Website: lowes
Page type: customer-info-address
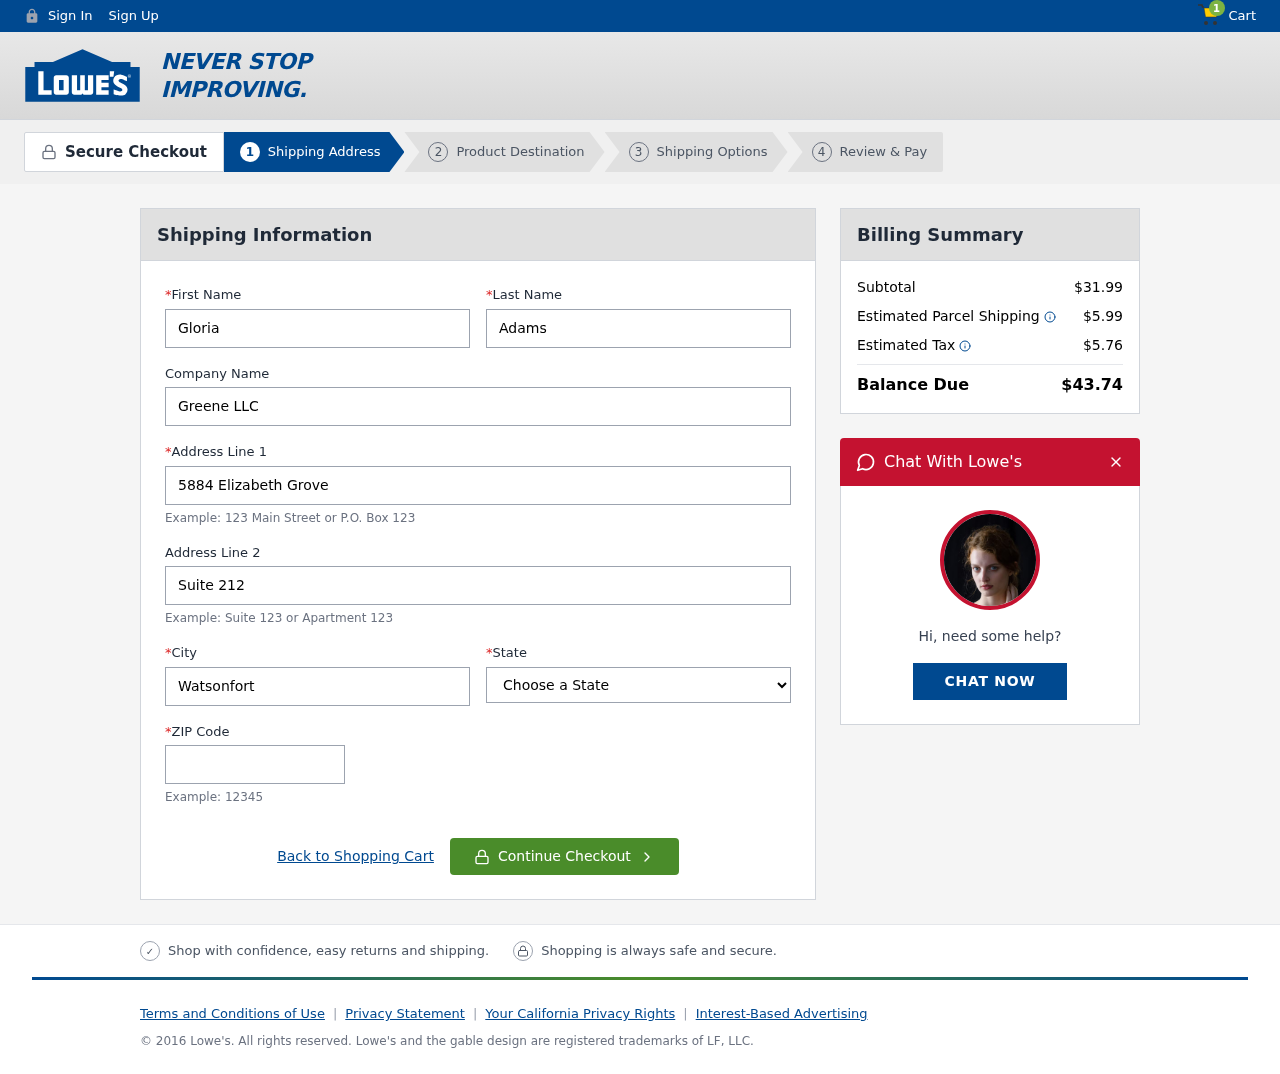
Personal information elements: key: PII_CITY
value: Watsonfort
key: PII_COMPANY
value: Greene LLC
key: PII_FIRSTNAME
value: Gloria
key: PII_LASTNAME
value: Adams
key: PII_POSTCODE
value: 73364
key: PII_STATE
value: MP
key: PII_STREET
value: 5884 Elizabeth Grove
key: PII_STREET2
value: Suite 212
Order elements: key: ORDER_NUM_ITEMS
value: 1
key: ORDER_SUBTOTAL
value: $31.99
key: ORDER_SHIPPING_COST
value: $5.99
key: ORDER_TAX
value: $5.76
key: ORDER_TOTAL
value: $43.74